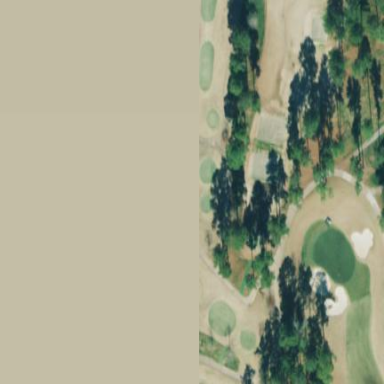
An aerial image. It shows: Golf rough area.